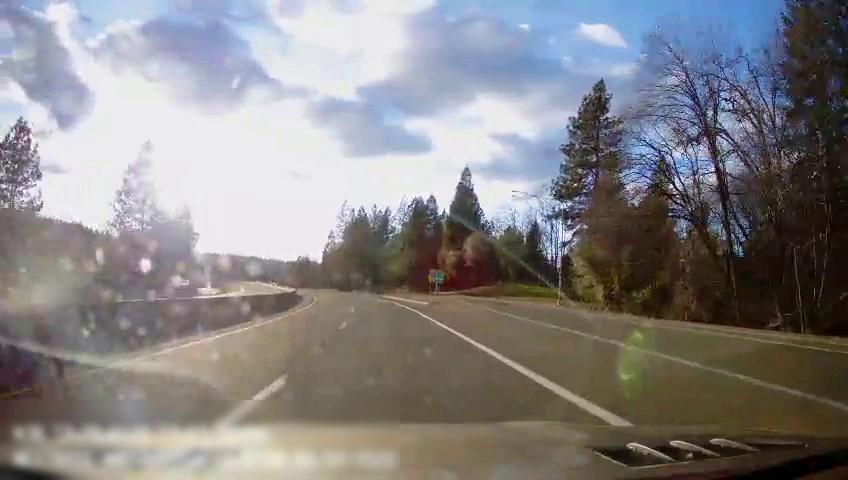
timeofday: Day
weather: Sunny
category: Drivable Space
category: Drivable Space
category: Lanes | Alternate Lane
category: Lanes | Current Lane
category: Lanes | Alternate Lane
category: Lanes | Current Lane
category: Lanes | Alternate Lane
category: Traffic | Signs